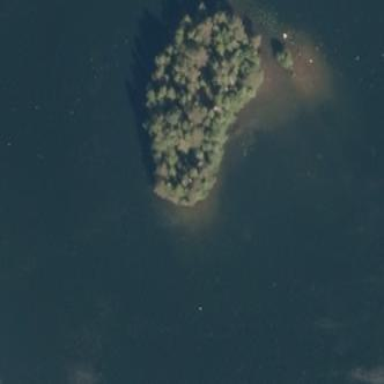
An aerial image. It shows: Island.